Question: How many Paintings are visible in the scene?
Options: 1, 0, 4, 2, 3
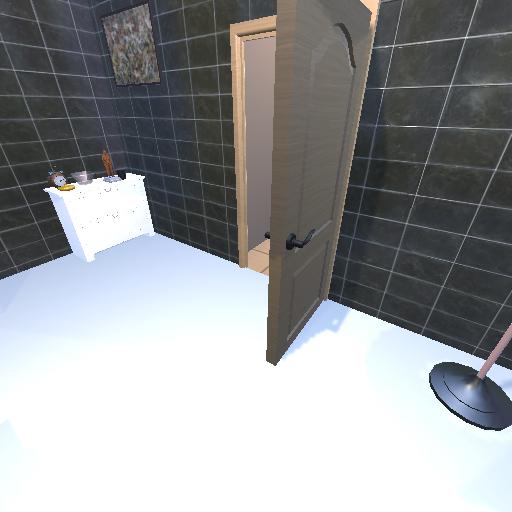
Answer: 1